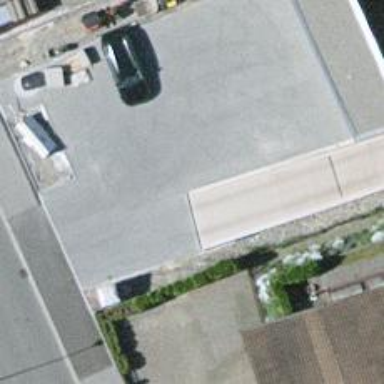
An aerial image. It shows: Retaining wall.